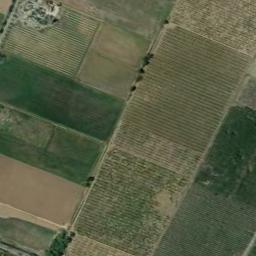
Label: rectangular_farmland